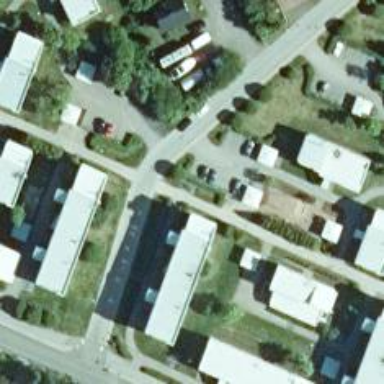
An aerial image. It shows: Neighborhood.